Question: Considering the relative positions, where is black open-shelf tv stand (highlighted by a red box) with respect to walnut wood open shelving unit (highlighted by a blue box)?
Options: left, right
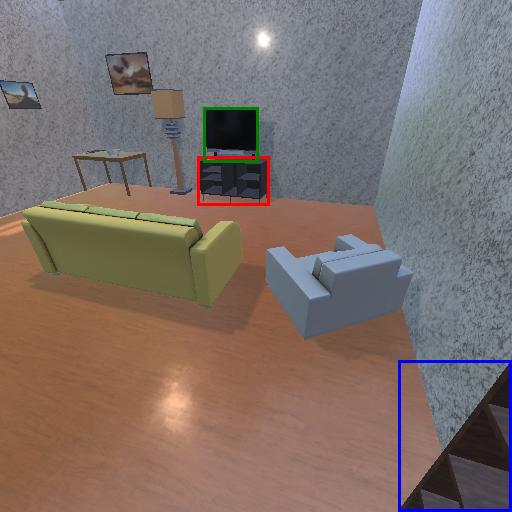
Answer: left